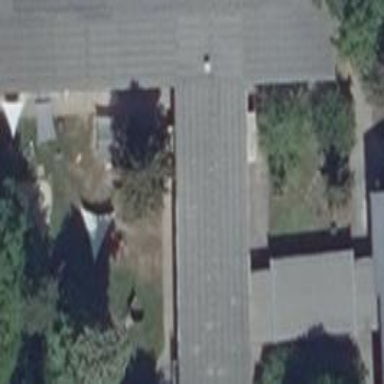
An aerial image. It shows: Kindergarten building.